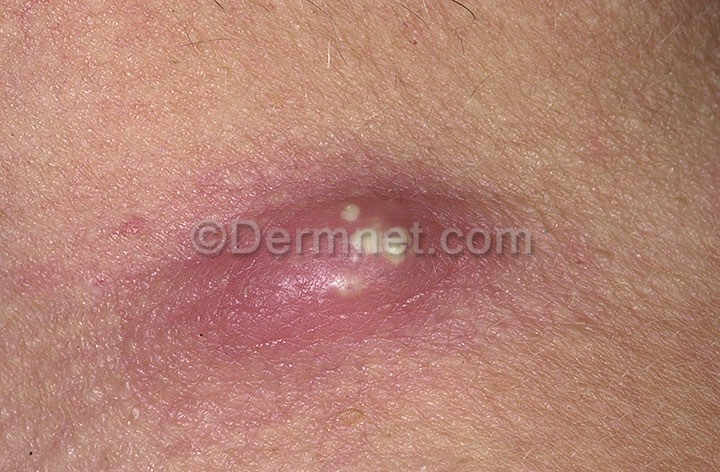
Disease: Seborrheic Keratoses and other Benign Tumors